高一 · 度量几何学
如果一个水平放置的图形的斜二测直观图是一个底面为 $45^{\circ}$, 腰和上底均为 1 的等腰梯形, 那么
原平面图形的面积是（ ）
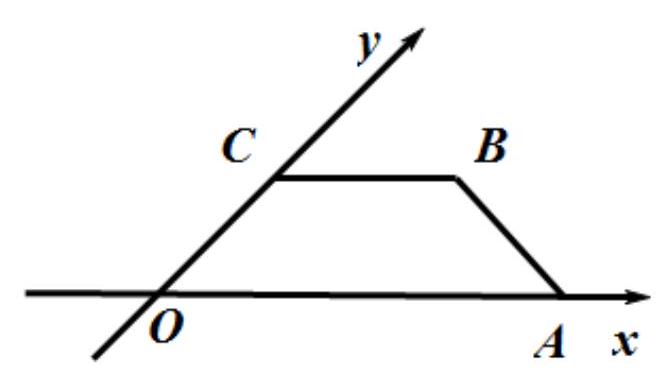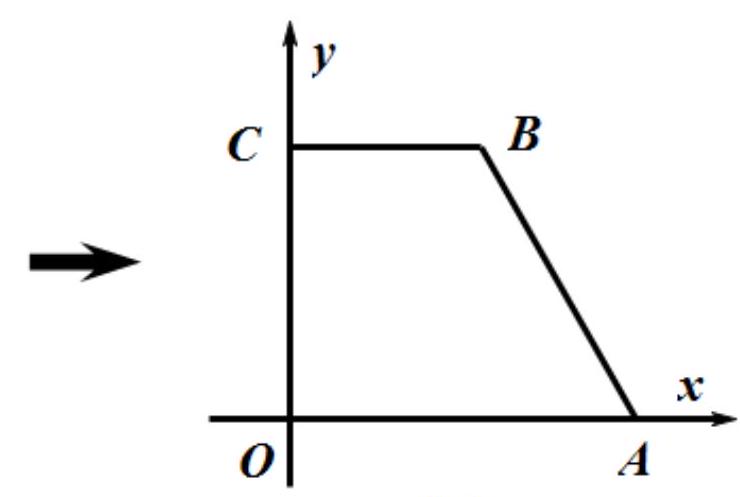
$2+\sqrt{2}$
B. $\frac{1+\sqrt{2}}{2}$
C. $\frac{2+\sqrt{2}}{2}$
D. $1+\sqrt{2}$
答案: A
解析: 【分析】

如图所示建立坐标系, 计算面积得到答案.

【详解】

如图所示建立坐标系,

根据题意: 图 2 中 $O A B C$ 为直角梯形, $O C=2, B C=1, O A=\sqrt{2}+1$.

故 $S=2+\sqrt{2}$.

故选: $A$.

图1

图2

【点睛】

本题考查了斜二测画法求面积, 意在考查学生的计算能力.